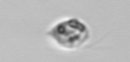
Label: Amoeba